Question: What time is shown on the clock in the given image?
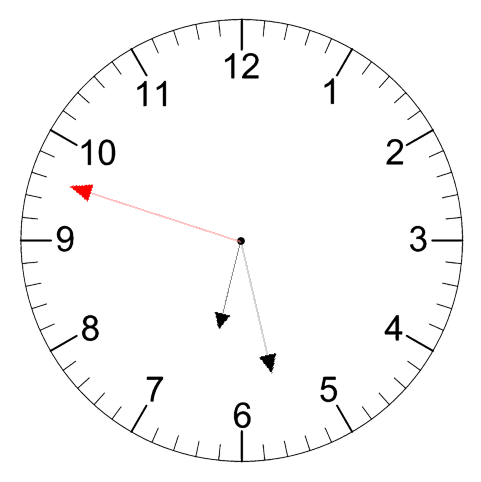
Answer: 06:27:48